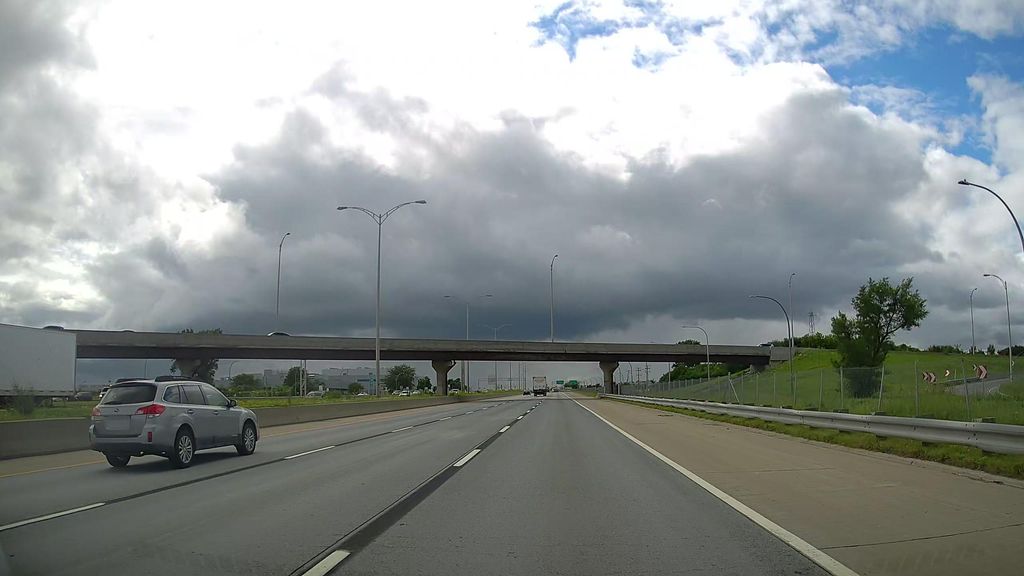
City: montreal